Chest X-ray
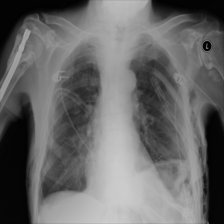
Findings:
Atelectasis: negative
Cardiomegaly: negative
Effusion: negative
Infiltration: negative
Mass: negative
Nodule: negative
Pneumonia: negative
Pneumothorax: negative
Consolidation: negative
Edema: negative
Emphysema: negative
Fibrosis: negative
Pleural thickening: negative
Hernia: negative